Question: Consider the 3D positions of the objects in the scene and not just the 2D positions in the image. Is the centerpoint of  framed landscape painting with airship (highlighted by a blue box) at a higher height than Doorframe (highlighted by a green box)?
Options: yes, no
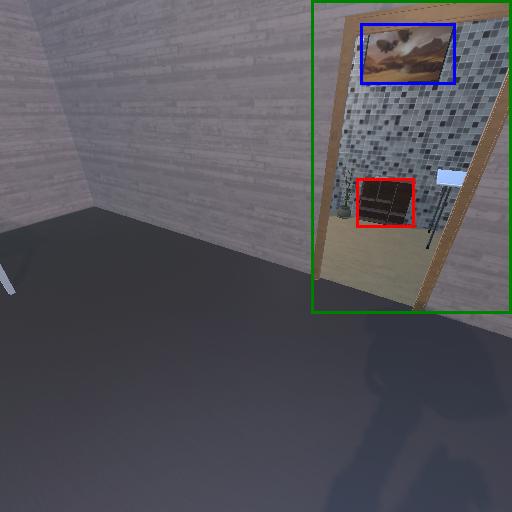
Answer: yes